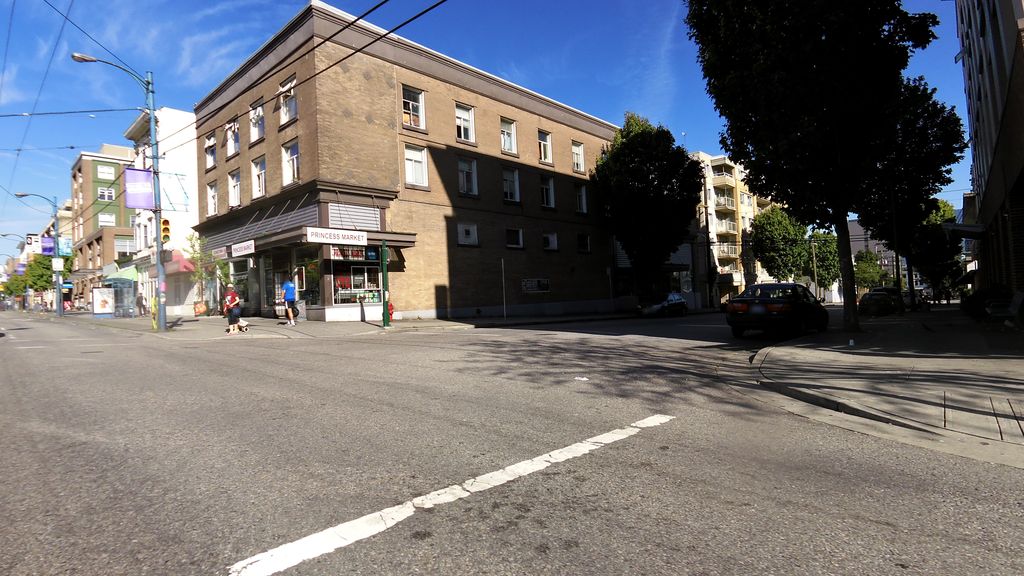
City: vancouver